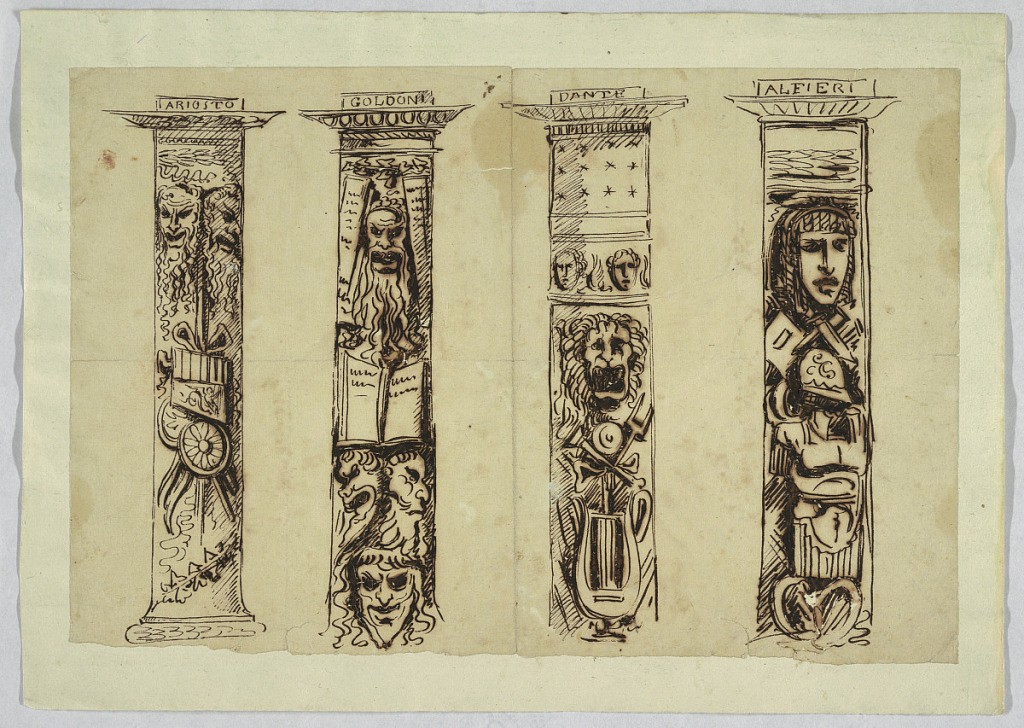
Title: Four Columns to Italian Renaissance Writers
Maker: Felice Giani, Italian, 1758–1823
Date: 1775–1825
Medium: Pen and brown ink, brush and brown wash, traces of graphite on light brown laid paper
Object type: Drawing
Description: From left: The text "Ariosto" with two masks and a trophy; the text "Goldoni" with books and masks; the text "Dante" with a lion's head and lyre; the text "Alfieri" with a face and armor.